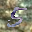
Label: 5